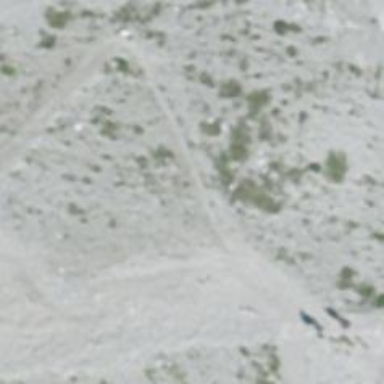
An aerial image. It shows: Gravel path that is impassable due to its rough texture.